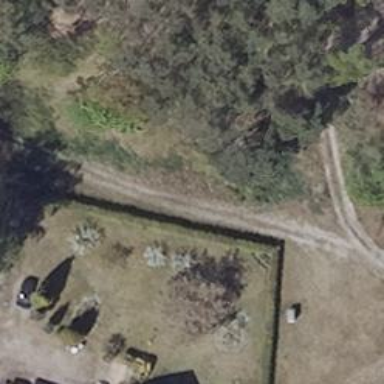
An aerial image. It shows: Driveway leading to service road.